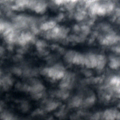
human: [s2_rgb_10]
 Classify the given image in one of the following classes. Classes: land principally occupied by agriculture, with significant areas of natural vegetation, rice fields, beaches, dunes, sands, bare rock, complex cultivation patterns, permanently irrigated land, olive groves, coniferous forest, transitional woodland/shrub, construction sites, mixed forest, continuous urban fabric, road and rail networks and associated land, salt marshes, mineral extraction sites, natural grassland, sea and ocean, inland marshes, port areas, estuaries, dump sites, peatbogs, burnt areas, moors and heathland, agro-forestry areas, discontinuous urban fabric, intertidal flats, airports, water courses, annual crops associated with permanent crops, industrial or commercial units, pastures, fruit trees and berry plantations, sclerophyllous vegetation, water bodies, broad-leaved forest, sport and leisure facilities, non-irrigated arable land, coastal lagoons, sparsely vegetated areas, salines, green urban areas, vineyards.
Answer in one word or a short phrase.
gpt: water bodies